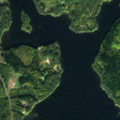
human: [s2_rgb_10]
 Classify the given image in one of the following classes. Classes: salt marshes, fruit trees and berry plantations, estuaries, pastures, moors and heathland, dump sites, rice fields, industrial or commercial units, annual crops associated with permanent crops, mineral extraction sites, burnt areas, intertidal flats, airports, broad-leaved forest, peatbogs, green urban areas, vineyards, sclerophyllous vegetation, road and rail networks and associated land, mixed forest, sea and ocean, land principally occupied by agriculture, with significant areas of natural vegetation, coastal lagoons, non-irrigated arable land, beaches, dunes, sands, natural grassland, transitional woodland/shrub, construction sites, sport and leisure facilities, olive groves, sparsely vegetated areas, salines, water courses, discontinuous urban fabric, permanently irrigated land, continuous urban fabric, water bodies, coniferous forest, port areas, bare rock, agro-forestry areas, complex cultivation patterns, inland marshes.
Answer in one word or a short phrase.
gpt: coniferous forest, water bodies